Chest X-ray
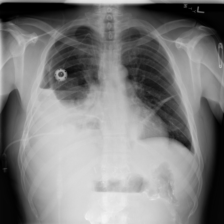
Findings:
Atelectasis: positive
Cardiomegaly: negative
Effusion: positive
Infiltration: positive
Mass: positive
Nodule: negative
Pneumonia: negative
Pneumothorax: positive
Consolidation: negative
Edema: negative
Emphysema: negative
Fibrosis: negative
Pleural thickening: negative
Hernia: negative